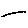
Label: line